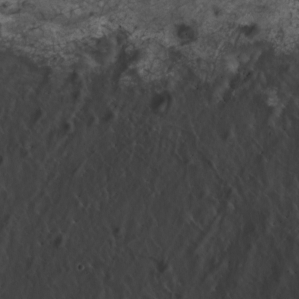
Label: non_frost